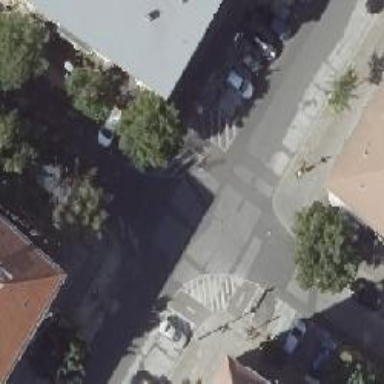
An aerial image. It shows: Unmarked crossing on asphalt footway.